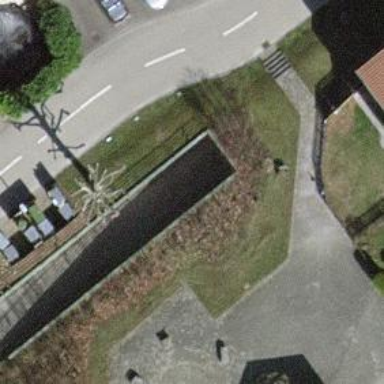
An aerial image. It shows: Parking entrance.